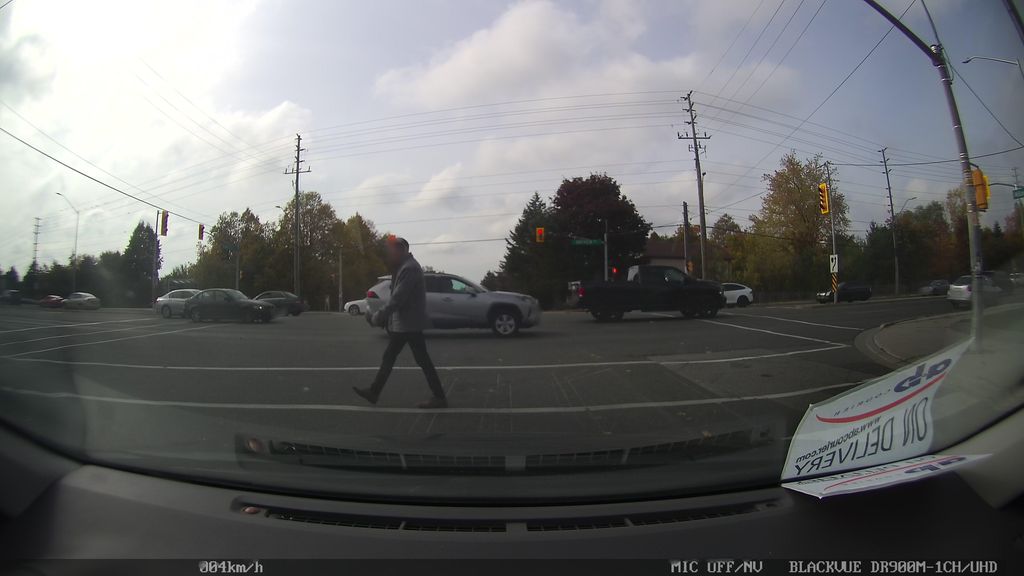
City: toronto